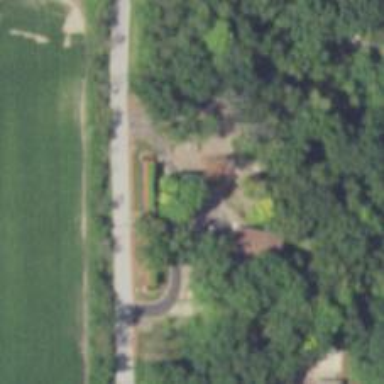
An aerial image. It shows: Driveway leading to service road.